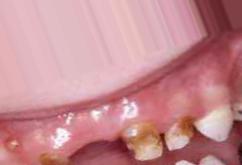
Condition: Caries